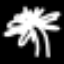
Label: palm tree